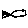
Label: fish